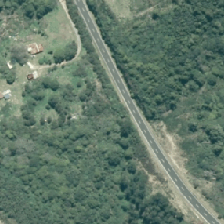
Land cover: harvested_forest